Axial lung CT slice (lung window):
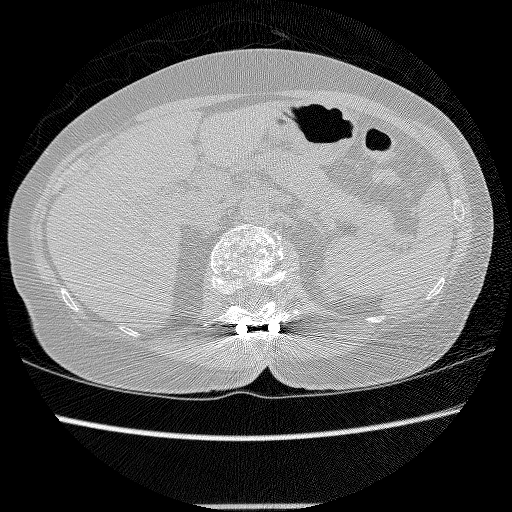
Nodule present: no